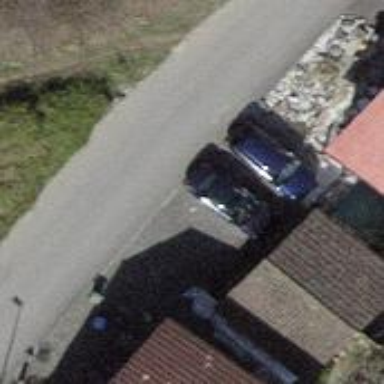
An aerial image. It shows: Group of garages.